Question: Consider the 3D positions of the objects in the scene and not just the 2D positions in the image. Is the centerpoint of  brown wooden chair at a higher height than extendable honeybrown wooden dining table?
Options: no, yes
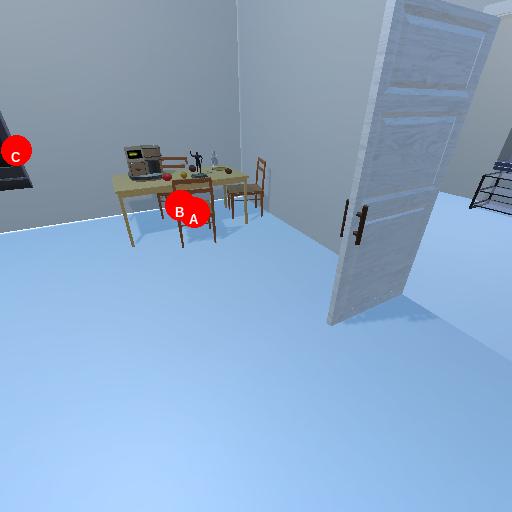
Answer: no